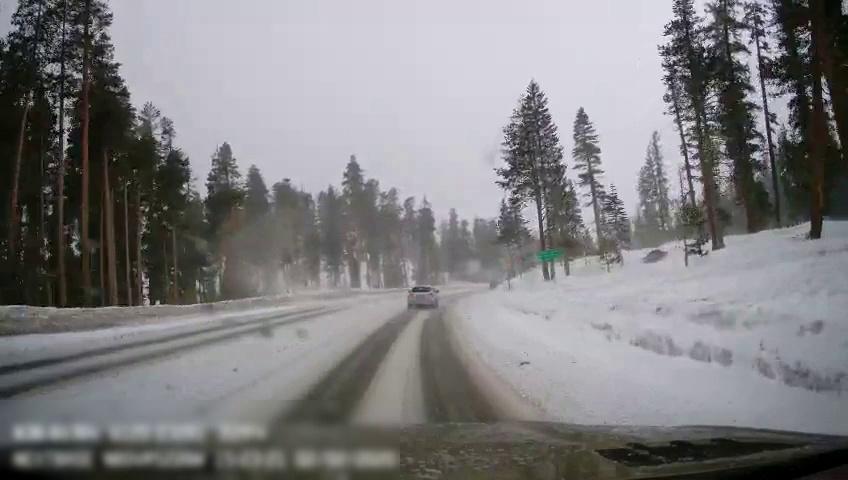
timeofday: Day
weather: Snowy
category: Drivable Space
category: Vehicles | SUV